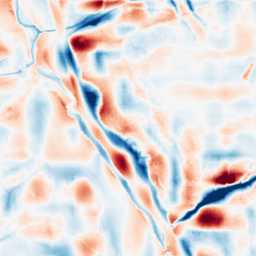
Category: wavelet
Decomposition family: wavelet_dwt
Decomposition parameters: wavelet: sym4
level: 5
Upsampling method: sinc_hamming
Upsampling parameters: scale: 8
kernel_size: 16
Upsampling scale: 8